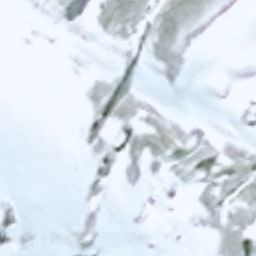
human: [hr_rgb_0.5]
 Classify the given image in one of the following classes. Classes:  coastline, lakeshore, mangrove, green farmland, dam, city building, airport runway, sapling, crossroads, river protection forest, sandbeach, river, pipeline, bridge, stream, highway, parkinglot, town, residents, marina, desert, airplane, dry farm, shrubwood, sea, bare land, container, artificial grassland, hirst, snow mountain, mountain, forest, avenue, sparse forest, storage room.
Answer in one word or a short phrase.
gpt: snow mountain